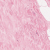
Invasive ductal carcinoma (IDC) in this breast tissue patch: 0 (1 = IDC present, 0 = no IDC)